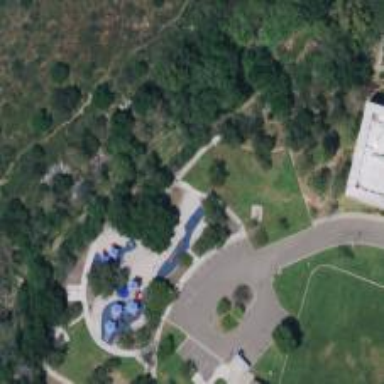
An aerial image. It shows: Playground area for leisure activities on the land.